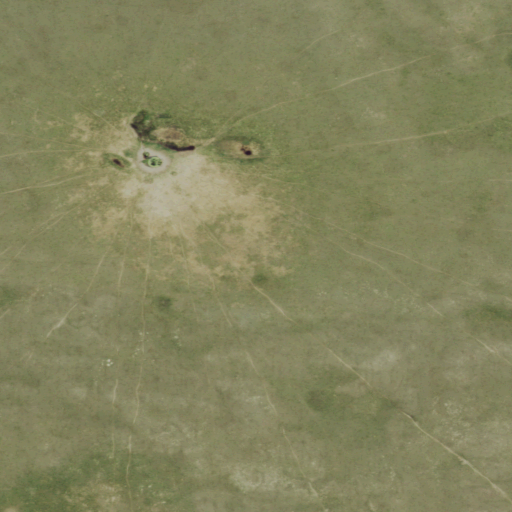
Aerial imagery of valley in Nebraska named Van Nortwick Valley containing grassland and herbaceous wetlands